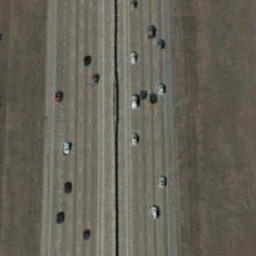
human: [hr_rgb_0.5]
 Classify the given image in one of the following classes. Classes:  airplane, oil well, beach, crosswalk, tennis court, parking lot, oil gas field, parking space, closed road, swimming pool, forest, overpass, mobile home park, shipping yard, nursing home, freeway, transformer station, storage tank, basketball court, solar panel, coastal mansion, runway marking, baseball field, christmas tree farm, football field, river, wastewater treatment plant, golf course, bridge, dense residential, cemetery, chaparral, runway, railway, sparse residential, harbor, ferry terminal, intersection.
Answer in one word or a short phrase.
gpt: freeway